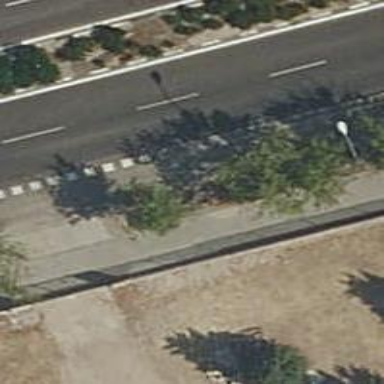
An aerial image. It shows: Kerb barrier.